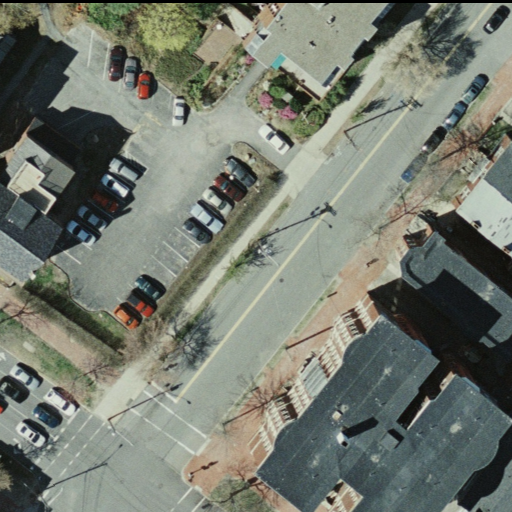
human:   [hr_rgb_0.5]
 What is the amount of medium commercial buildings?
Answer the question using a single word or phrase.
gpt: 0

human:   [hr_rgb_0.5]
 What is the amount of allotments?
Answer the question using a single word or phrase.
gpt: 0

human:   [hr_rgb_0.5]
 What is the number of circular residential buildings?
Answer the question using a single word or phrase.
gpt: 0

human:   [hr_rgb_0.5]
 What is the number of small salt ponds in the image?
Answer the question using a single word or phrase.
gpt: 0

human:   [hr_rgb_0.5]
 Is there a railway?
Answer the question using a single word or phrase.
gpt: no

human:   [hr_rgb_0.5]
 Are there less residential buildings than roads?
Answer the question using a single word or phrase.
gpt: yes

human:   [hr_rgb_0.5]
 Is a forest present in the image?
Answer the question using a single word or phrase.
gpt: no

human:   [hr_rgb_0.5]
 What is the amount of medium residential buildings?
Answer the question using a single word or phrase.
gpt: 2

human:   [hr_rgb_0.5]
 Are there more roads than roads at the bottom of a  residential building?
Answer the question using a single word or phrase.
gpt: yes

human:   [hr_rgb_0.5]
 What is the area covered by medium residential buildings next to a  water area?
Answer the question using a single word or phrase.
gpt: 0m2

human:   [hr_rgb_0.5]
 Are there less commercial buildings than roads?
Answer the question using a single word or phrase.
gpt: yes

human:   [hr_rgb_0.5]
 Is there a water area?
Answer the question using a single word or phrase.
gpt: no

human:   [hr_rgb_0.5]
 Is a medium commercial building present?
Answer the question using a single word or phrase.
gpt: no

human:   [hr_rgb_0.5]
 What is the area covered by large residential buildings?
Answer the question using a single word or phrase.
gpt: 0m2

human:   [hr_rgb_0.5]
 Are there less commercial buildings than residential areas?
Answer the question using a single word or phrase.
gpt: no

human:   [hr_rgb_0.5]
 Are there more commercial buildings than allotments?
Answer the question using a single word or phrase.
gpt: no

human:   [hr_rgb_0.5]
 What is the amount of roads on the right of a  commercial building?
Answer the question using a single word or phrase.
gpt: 0

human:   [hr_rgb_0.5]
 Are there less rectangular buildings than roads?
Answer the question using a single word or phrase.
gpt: yes

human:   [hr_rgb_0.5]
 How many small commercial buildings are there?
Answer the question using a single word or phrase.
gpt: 0

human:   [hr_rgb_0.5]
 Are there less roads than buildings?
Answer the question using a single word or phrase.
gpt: no

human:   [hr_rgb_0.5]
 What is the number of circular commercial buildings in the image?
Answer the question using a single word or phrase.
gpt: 0

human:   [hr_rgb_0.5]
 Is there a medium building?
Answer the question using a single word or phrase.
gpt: yes

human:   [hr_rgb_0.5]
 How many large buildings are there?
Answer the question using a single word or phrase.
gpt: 0

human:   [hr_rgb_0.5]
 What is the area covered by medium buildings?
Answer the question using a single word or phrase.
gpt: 497m2

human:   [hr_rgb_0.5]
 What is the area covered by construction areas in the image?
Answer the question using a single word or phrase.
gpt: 0m2

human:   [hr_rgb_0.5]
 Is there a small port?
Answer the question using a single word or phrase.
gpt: no

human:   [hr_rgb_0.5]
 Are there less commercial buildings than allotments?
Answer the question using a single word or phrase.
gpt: no

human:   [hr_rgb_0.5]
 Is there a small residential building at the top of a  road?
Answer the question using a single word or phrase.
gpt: no

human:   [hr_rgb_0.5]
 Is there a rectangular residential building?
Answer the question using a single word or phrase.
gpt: yes

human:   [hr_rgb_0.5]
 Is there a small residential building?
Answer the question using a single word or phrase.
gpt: yes

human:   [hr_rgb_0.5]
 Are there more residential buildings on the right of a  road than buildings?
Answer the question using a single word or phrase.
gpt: no

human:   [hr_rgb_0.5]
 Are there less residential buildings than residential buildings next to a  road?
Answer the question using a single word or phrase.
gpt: no

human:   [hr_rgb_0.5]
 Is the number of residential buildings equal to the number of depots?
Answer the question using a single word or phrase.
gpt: no

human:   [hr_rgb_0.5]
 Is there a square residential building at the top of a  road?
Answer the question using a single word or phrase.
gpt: no

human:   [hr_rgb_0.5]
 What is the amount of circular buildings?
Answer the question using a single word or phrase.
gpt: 0

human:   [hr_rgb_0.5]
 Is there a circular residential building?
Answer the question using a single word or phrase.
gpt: no